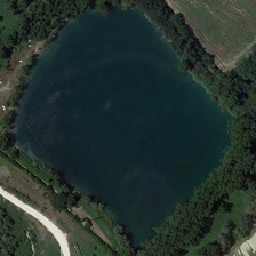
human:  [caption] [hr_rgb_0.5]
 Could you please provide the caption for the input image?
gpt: The square lake covers a large area.

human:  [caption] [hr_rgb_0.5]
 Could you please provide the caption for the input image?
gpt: A square lake covers a large area.

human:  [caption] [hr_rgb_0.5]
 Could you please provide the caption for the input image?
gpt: This square lake has a large area.

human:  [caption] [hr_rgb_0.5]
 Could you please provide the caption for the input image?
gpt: the square lake covers a large area.

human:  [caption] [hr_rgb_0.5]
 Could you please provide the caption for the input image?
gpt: Square Lake covers a large area.